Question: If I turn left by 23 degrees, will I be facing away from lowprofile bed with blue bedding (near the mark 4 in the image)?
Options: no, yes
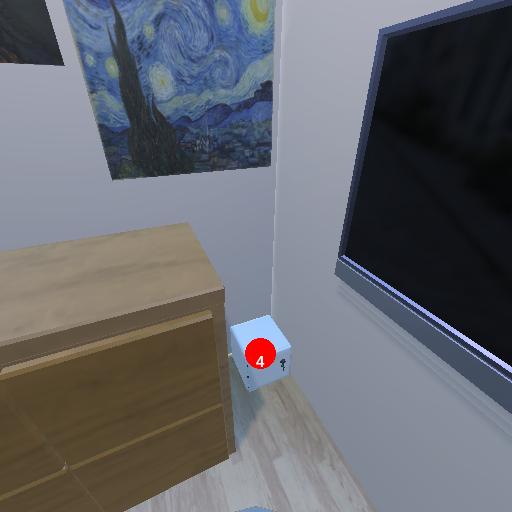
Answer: no